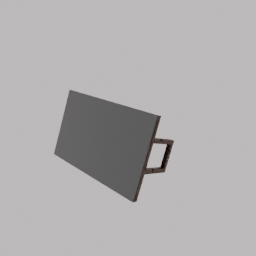
Label: furniture